Question: here's my problem: Basically i have three layers:
1st: backgroung image (The blue moon one)
2nd: The UIView with the Alpha value in 0.4 (transparency)
3rd: The Image UIImageView inside UIView (Couch, arrow and TV).
As you can see below in the photo.
In the Interface Builder you can see the 3rd layer in solid color, the kind of effect i want. But in the simulator, we see the transparency effect in this layer.
Does anybody know why does it happen? Is there another way to make the 3rd layer solid colorized?

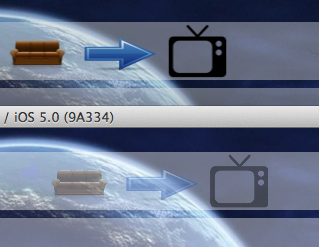
Answer: By setting alpha property on the whole view, it affects all subviews, e.g. your couch and TV pictures. One simple workaround to achieve what you want would be to set view's alpha to 1, making it 'solid', but to fill it with a transparent UIColor.
'''
UIView view = new UIView();
view.Alpha = 1.0f;
view.BackgroundColor = UIColor.FromWhiteAlpha(1.0f, 0.4f);
view.AddSubview(new UIImage("couch.png"));
...
'''
HTH,